Question: Count the number of objects in the diagram.
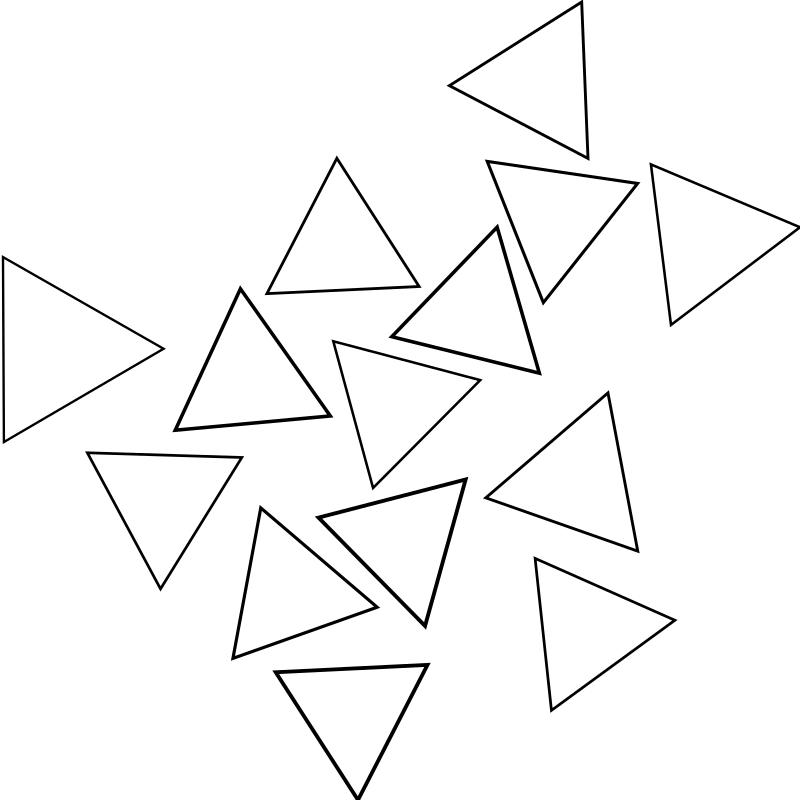
Answer: 14